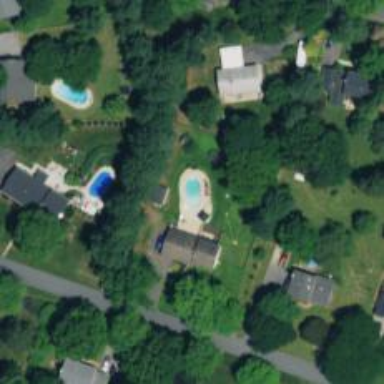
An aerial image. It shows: Swimming pool located in leisure land.